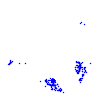
Particle: kaon